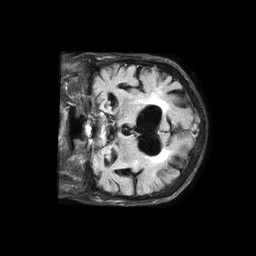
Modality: FLAIR
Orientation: coronal
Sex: female
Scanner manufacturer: philips
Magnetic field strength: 1.5 T
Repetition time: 6 s
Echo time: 0.1024 s